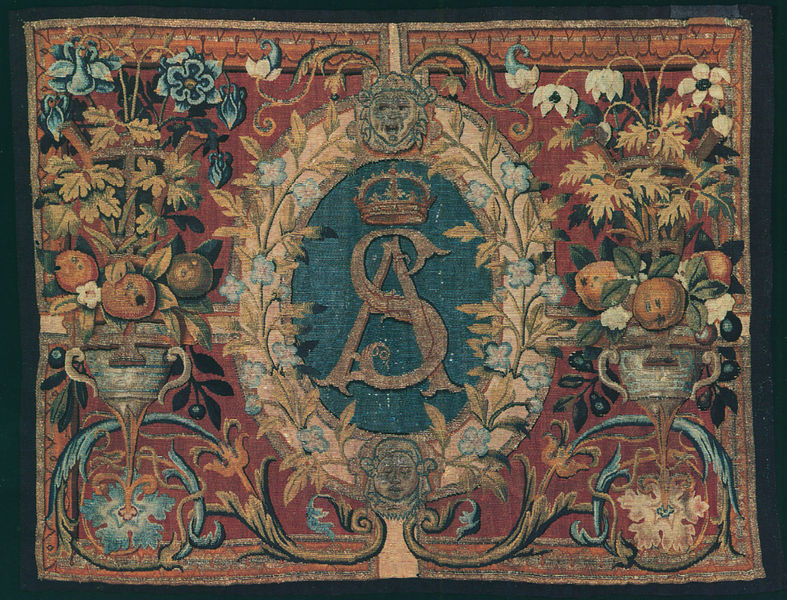
Titel: Die Tapiserien von Sigismund Augustus: Stuhlbedeckung mit Monogram SA
Künstler: Cornelis Floris
Standort: Herstellungsort: Brüssel (EU - B)
Schlagwörter: blau, blätter, grün, blumen, orange, weiss, blüten, rot, beige, ornament, teppich, gesichter, gesicht, stickerei, stoff, pflanzen, krone, oval, früchte, ranken, vase, apfel, orangen, kartusche, gobelin, wandteppich, floral, vasen, sticken, initialen, monogramm, kranz, flora, lilie, ranke, balu, textil, gefäße, wandbehang, weben, purpur, akelei, pflaumen, fratze, apfelsinen, monogram, bildteppich, stickere, frugal, s, a, as